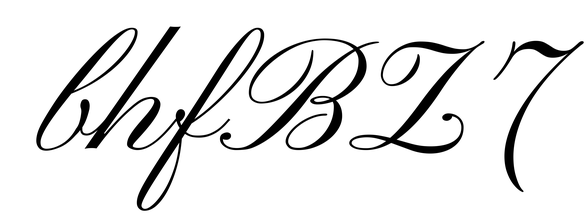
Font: PinyonScript-Regular